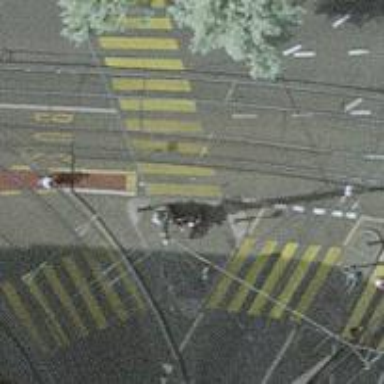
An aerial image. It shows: Tram crossing on the railway.